Field crop: tomato
Growth stage: 2
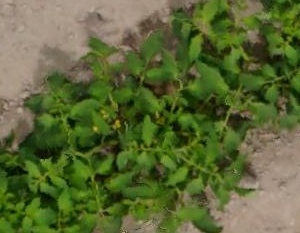
Species: tomato